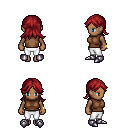
a pixel art fantasy rpg character, female body template, human, dark skin, brown sleeveless shirt, white pants, brunette loose hair, bracelets, metal boots, four views (front, back, left, right), 2x2 character sprite sheet, small pixel art, hard edges, no anti-aliasing